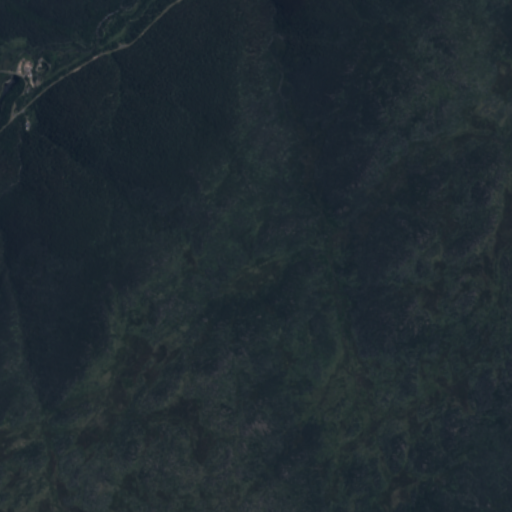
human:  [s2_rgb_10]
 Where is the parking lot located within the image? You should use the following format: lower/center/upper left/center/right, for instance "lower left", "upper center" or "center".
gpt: The parking lot is located in the upper left of the image.
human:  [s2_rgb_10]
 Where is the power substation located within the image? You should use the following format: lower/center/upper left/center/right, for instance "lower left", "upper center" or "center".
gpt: The power substation is located in the upper left of the image.
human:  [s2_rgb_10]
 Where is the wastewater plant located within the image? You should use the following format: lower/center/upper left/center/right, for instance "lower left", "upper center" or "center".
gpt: The wastewater plant is located in the upper left of the image.
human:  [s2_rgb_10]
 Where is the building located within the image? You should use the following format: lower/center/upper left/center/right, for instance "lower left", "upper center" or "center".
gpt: The building is located in the upper left of the image.
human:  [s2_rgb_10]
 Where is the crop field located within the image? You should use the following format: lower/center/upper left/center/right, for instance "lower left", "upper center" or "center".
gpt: There is no crop field in the image.